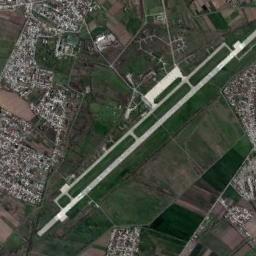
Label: airport